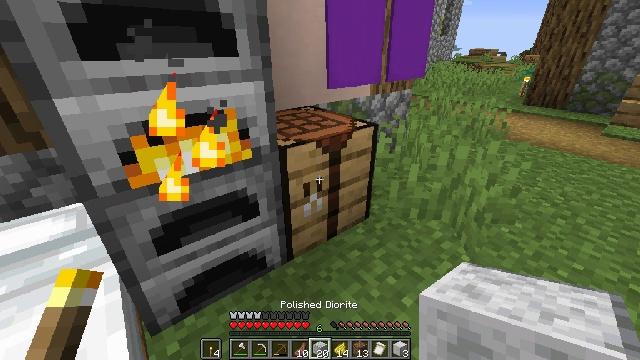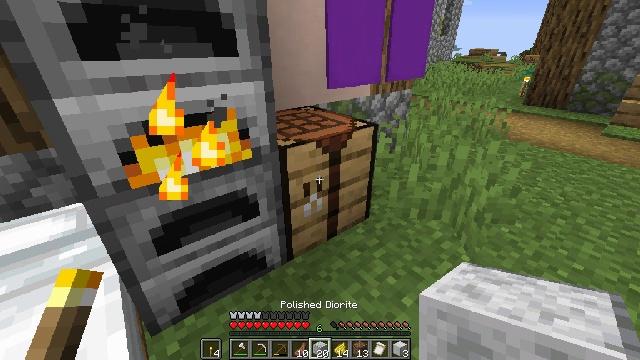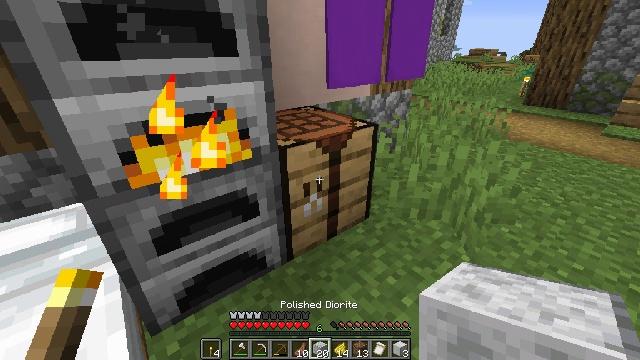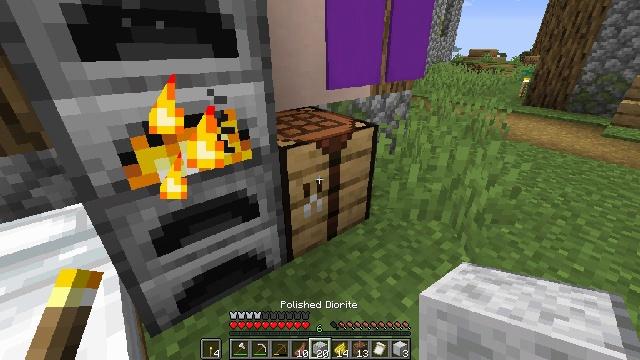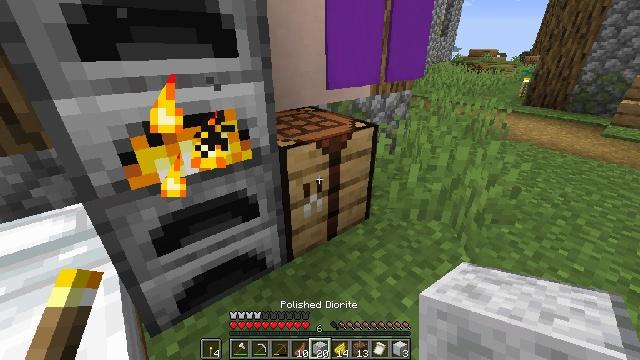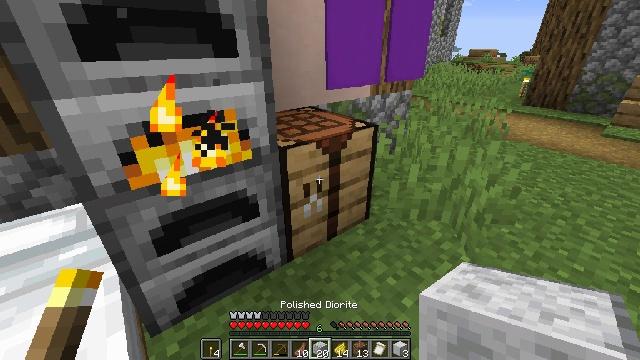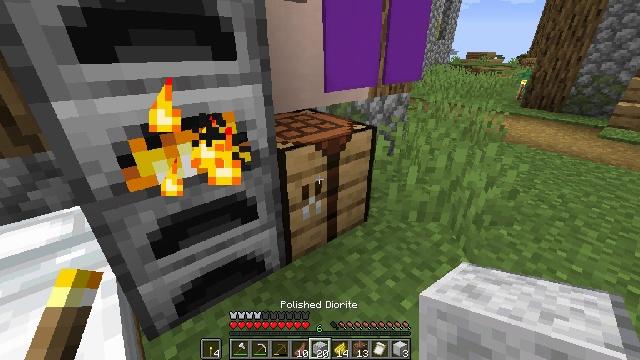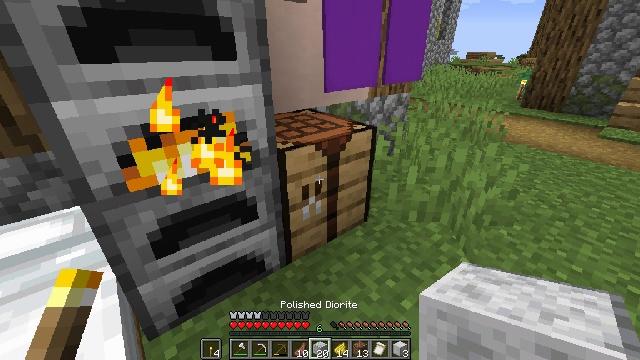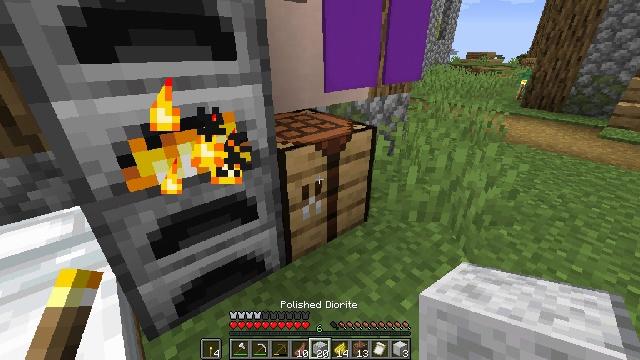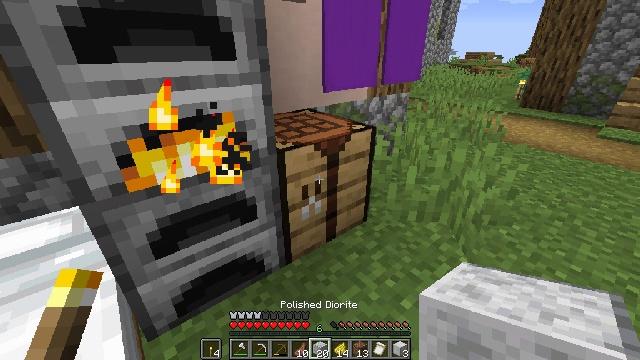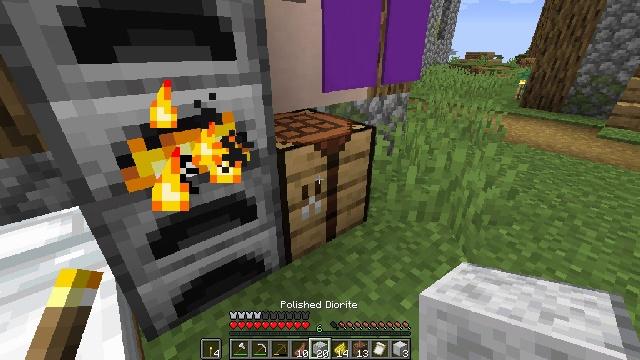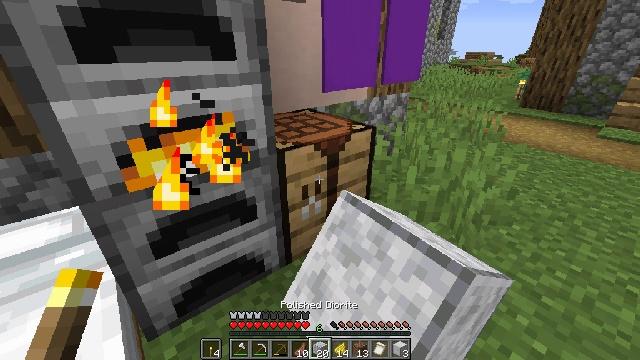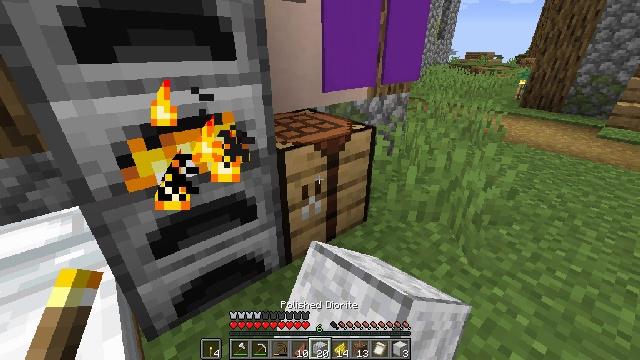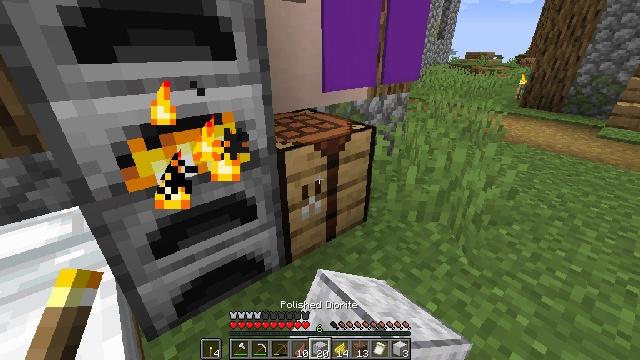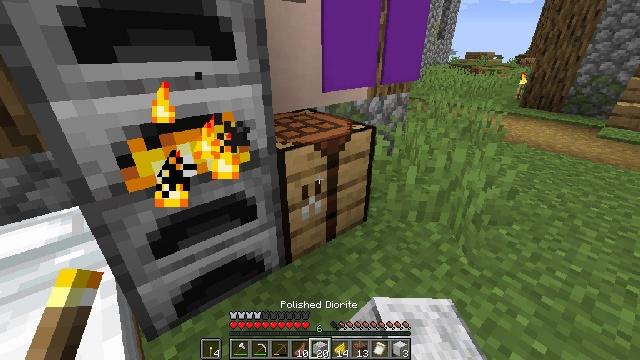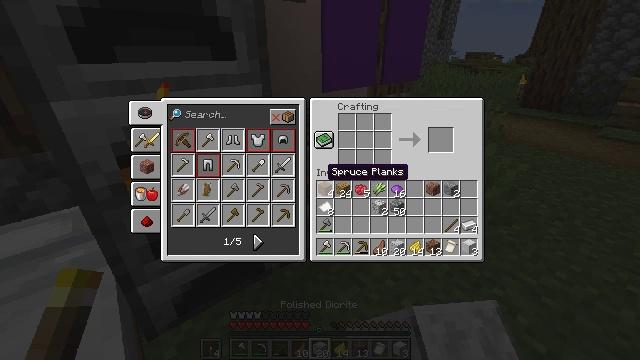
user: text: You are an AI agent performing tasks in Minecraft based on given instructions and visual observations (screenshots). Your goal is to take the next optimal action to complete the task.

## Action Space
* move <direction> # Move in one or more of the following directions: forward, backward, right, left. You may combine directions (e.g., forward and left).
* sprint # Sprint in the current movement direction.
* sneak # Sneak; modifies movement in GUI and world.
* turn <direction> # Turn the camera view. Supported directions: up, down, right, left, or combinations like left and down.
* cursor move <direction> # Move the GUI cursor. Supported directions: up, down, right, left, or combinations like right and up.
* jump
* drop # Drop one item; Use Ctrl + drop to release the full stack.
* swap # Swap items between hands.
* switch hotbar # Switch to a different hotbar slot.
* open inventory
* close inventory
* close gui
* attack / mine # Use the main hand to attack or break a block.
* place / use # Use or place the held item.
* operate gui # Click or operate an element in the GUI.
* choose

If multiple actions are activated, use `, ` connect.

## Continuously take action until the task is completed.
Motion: motion action
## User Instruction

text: Craft polished diorite stairs.
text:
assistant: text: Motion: no_op
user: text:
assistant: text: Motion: no_op
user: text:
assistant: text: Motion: no_op
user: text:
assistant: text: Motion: no_op
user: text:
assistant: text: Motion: no_op
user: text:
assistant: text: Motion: no_op
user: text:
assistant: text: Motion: no_op
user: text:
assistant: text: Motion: no_op
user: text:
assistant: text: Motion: no_op
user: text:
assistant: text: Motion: use / place
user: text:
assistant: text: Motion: use / place
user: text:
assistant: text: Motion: no_op
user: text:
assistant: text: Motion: no_op
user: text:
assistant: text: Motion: no_op
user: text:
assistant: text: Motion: open gui
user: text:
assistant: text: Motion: no_op
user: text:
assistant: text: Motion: cursor move down
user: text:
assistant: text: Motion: cursor move left and down
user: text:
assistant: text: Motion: cursor move left and down
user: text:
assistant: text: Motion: no_op
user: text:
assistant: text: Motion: no_op
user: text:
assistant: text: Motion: no_op
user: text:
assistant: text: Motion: no_op
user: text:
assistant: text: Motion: no_op
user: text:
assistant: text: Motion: no_op
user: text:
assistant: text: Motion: cursor move left
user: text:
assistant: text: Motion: no_op
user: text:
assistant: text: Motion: no_op
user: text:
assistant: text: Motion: operate gui
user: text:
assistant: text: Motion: operate gui